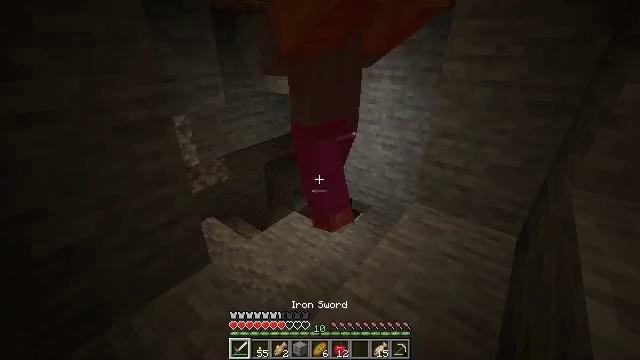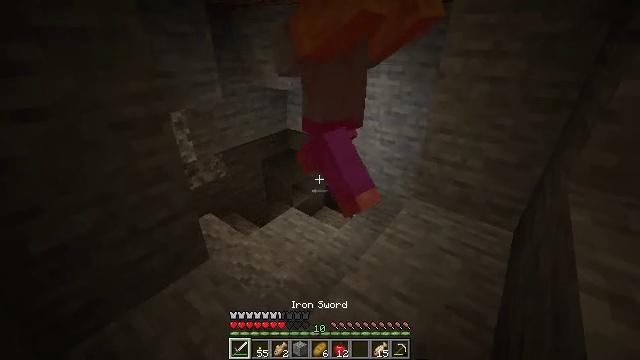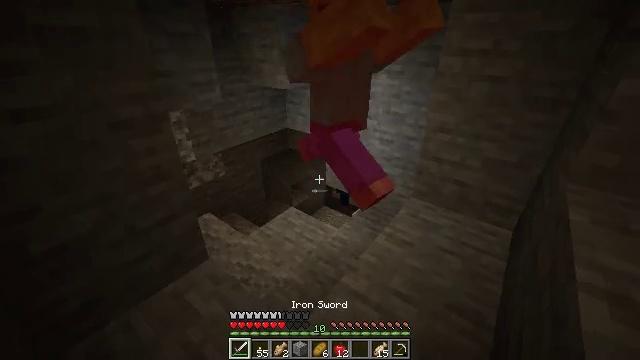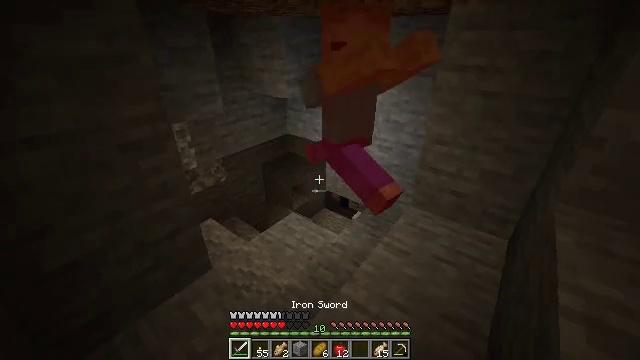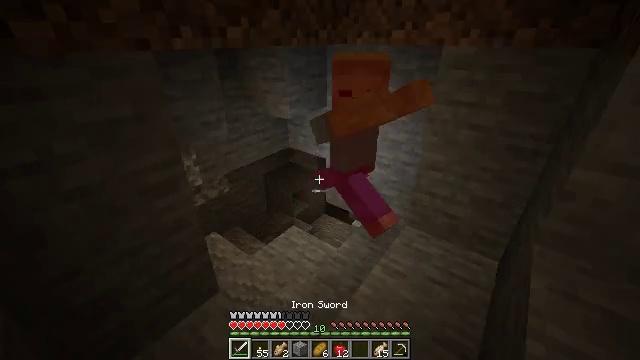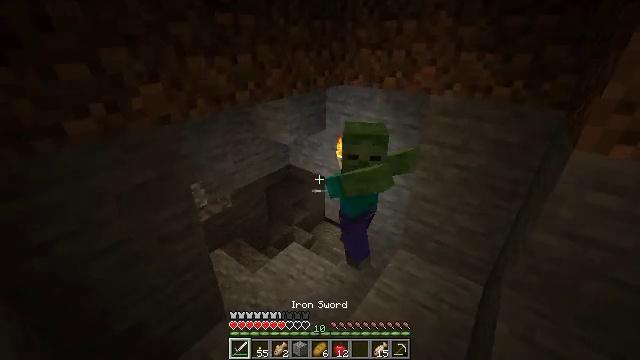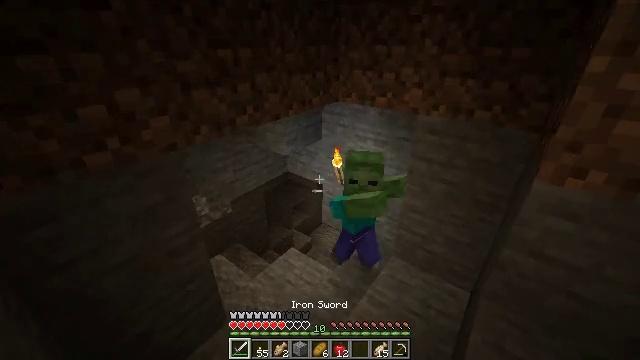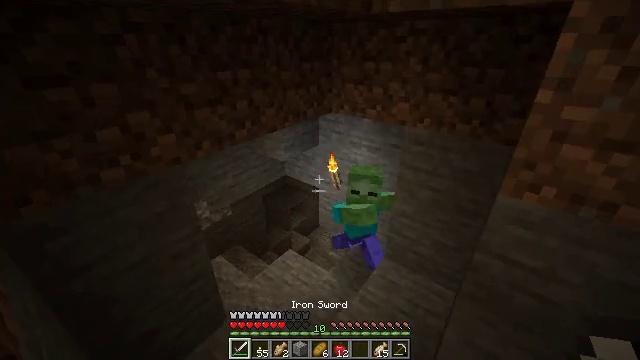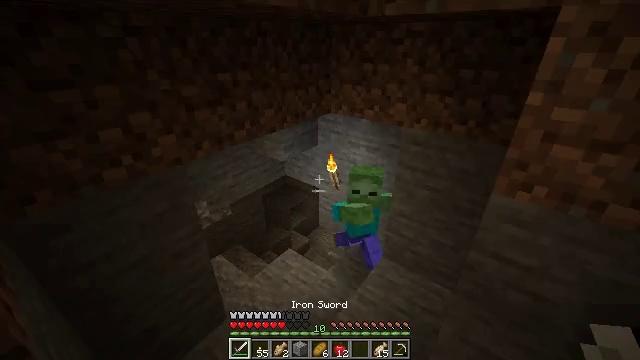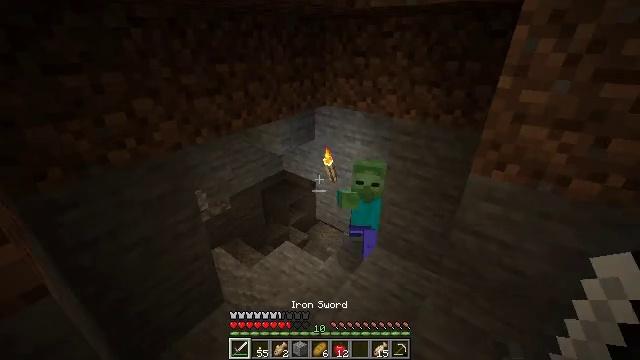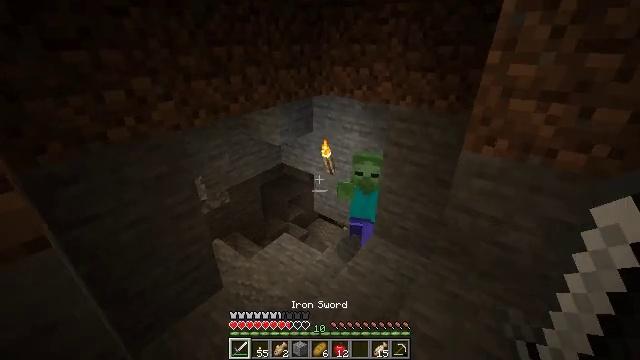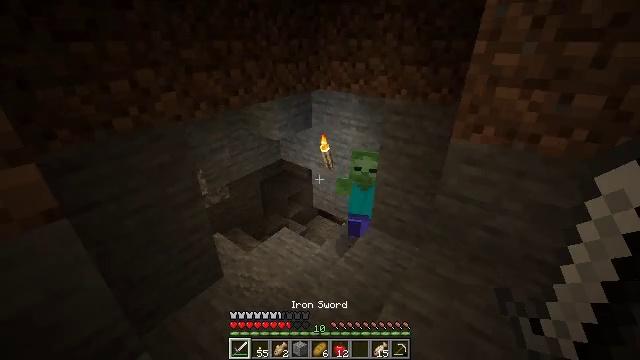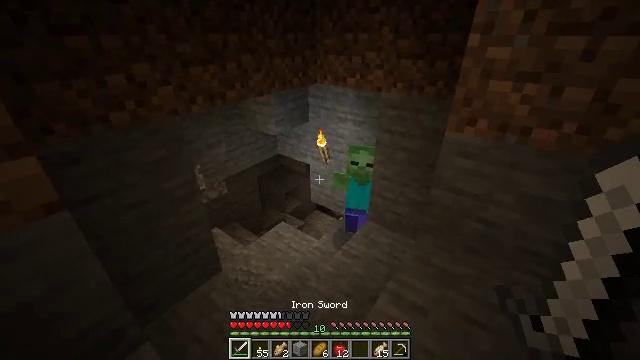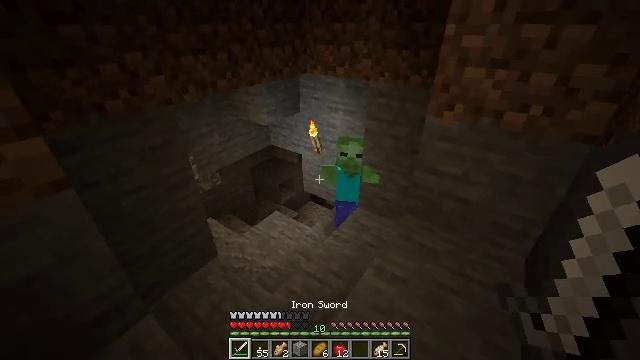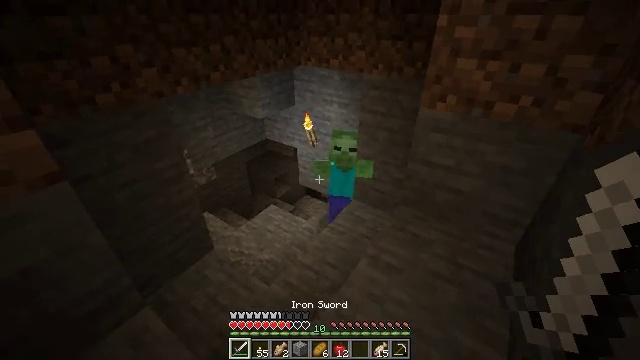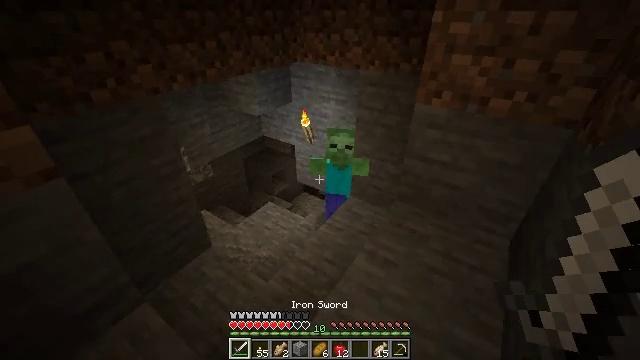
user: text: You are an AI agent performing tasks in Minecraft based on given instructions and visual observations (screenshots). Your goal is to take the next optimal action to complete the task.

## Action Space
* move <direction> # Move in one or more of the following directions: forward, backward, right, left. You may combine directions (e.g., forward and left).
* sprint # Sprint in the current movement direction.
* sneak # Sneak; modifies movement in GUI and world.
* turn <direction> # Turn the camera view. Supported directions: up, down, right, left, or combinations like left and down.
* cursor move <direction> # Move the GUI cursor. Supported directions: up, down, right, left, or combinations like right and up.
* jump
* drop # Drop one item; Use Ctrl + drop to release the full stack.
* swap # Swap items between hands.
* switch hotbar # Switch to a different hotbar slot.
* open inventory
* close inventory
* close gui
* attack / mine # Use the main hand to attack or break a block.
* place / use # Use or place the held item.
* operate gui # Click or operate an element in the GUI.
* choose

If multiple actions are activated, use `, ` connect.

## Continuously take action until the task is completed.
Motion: motion action
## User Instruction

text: Hunt the zombie.
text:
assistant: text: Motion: move back, attack / mine
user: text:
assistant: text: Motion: move back
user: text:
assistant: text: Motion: move back, jump
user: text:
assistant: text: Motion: move back, jump
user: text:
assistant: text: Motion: move back, jump
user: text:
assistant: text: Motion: move back, jump
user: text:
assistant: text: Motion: move back, jump
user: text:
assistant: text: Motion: move back
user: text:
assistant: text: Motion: move back
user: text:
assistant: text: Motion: move back
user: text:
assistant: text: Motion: no_op
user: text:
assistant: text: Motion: turn down
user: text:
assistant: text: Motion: turn right and down
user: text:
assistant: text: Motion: turn right and down
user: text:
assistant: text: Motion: no_op
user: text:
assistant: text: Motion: no_op
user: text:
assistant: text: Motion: no_op
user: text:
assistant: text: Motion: move right
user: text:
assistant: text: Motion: move forward and move right
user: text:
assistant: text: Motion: move forward and move right, turn down
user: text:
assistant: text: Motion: move forward and move right, turn left and down
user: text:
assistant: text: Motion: move forward, turn left and down
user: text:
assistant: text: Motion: turn left and down
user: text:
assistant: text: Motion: turn left and down
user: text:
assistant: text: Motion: turn left
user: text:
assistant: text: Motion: turn left
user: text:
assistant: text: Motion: turn left
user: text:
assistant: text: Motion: turn left
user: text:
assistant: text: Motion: turn left, attack / mine
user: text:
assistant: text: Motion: attack / mine